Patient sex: M
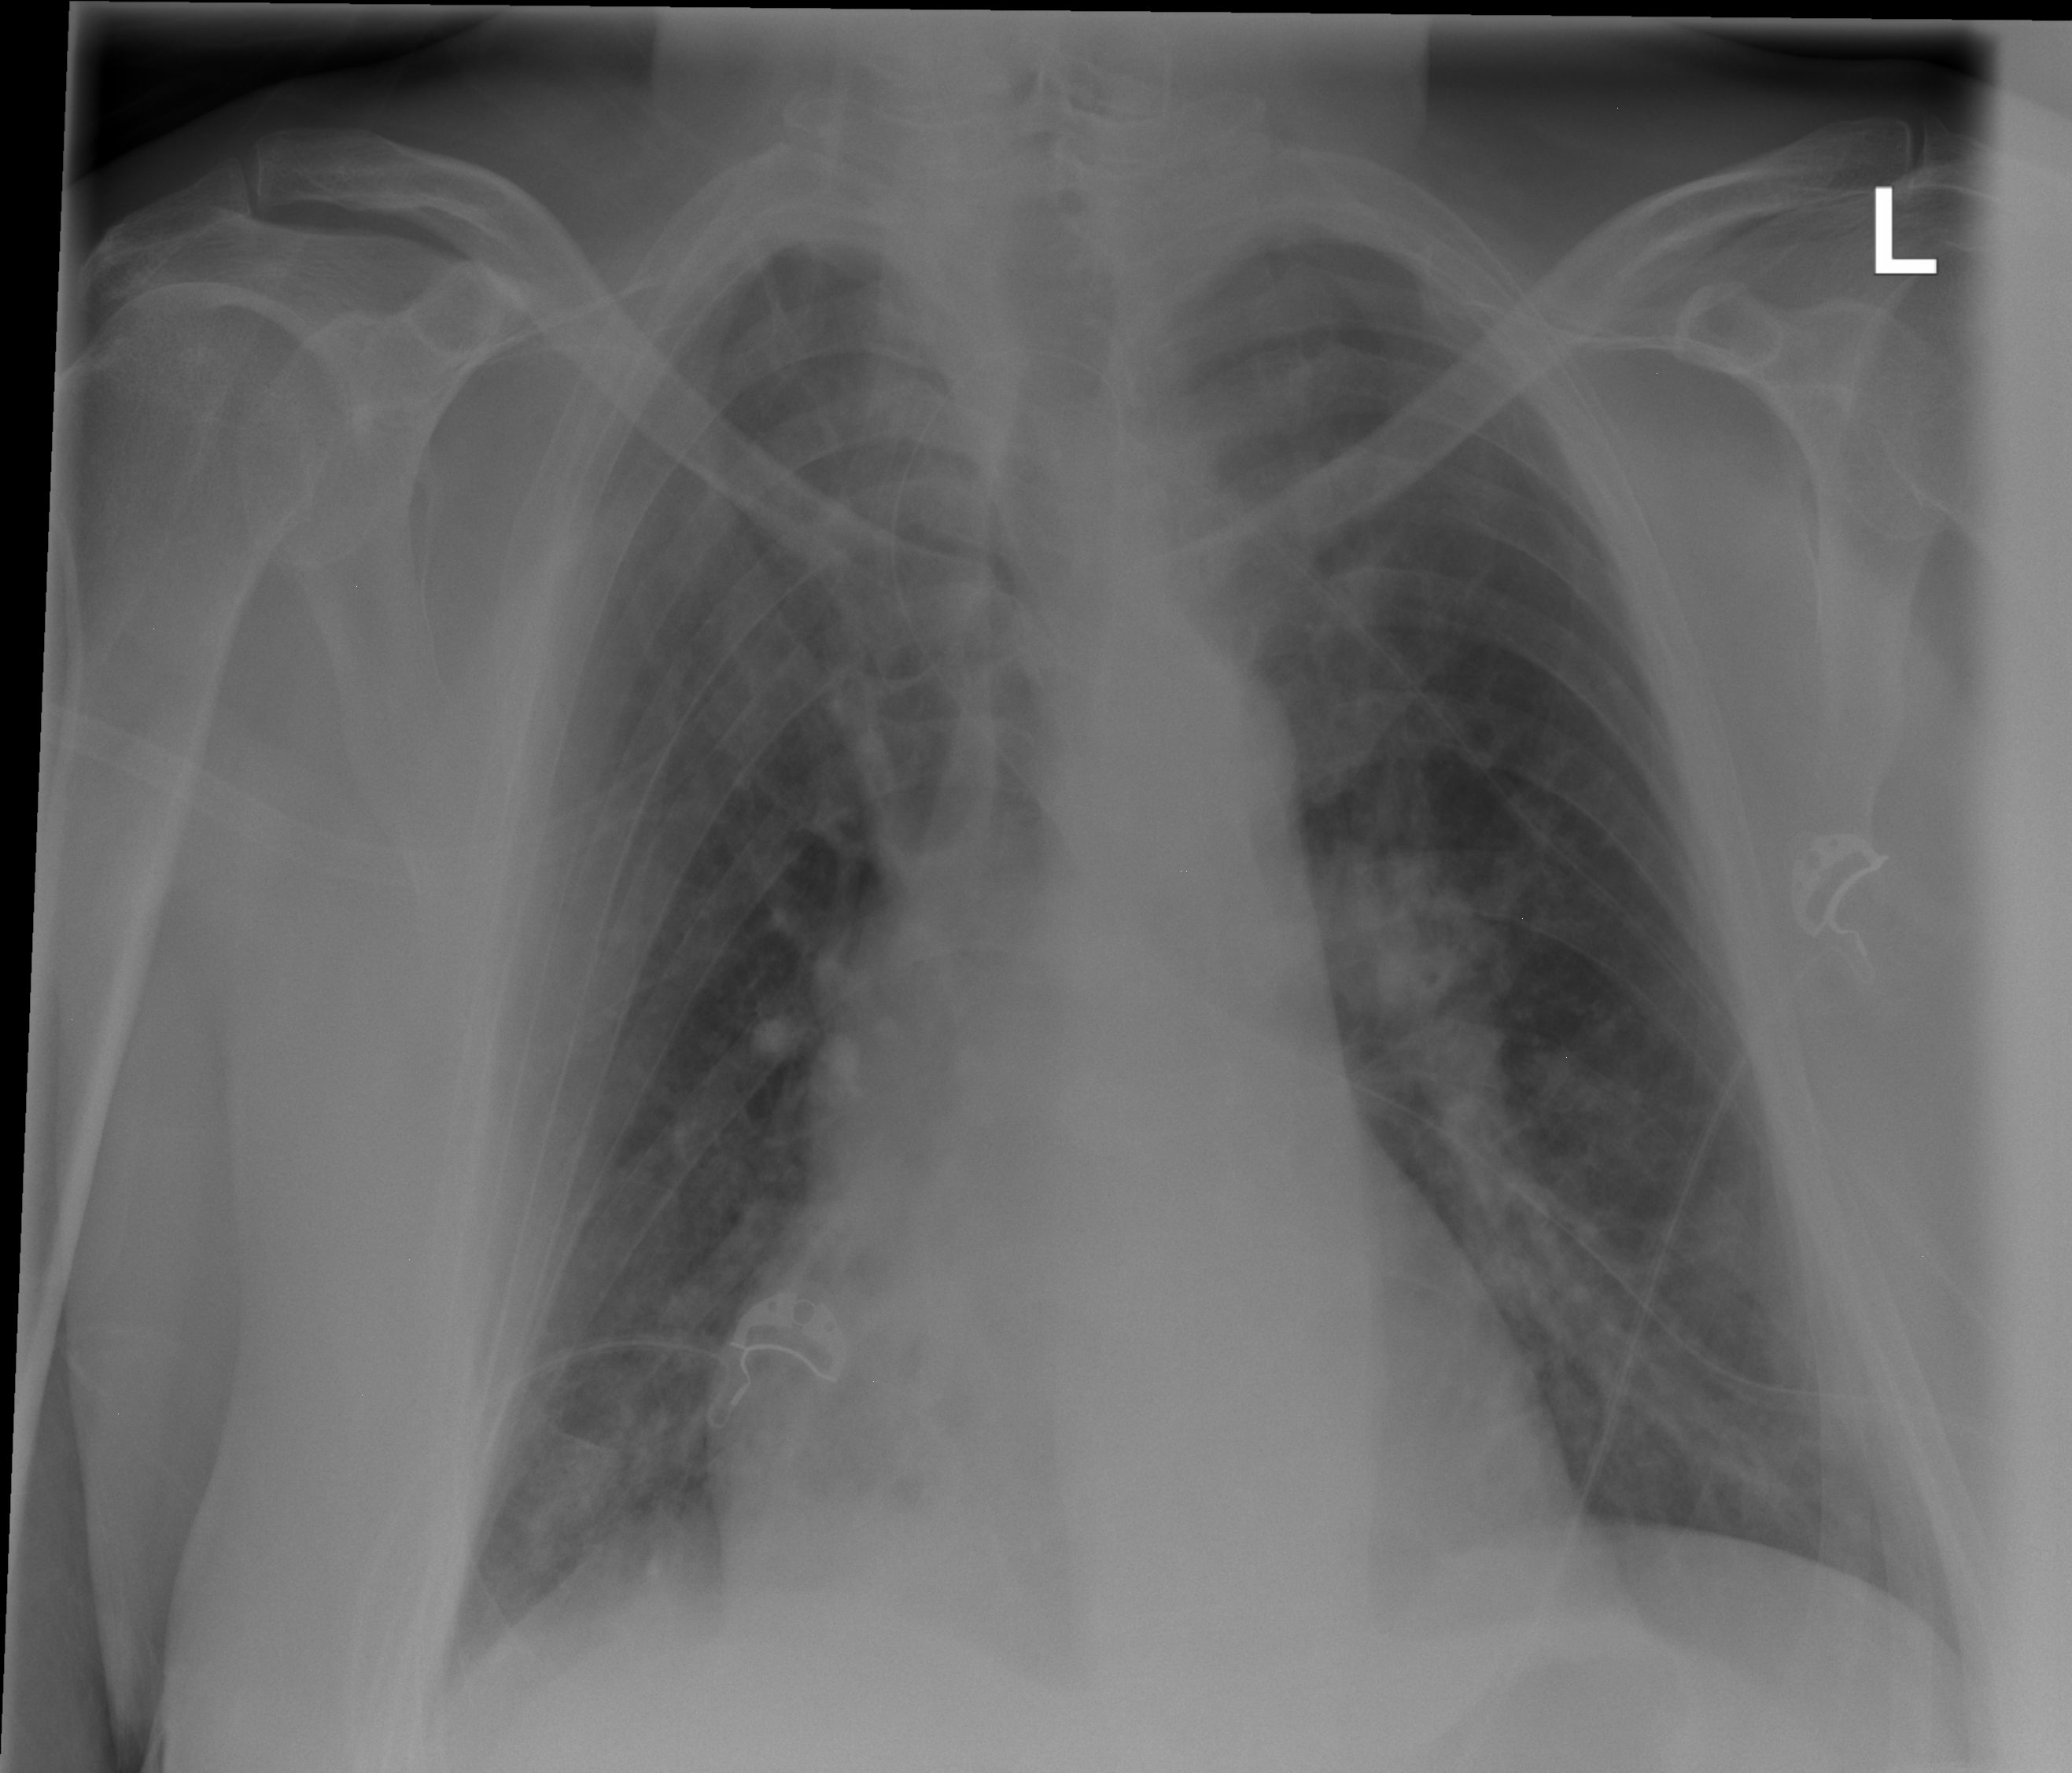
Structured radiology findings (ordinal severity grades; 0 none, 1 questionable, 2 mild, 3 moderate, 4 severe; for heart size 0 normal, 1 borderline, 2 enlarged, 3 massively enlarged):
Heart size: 1
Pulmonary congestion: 2
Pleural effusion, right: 0
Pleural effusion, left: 0
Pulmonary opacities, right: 0
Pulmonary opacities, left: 0
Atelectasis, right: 2
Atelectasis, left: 0